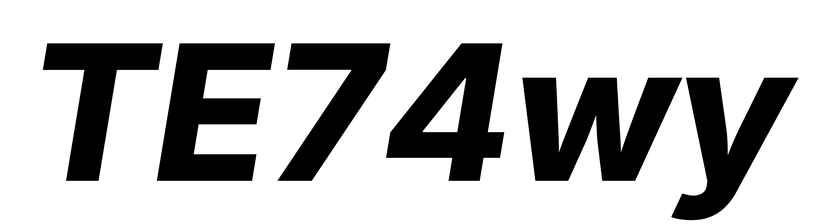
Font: Inter-Italic_ExtraBold_Italic